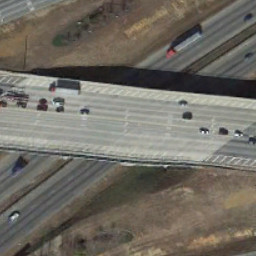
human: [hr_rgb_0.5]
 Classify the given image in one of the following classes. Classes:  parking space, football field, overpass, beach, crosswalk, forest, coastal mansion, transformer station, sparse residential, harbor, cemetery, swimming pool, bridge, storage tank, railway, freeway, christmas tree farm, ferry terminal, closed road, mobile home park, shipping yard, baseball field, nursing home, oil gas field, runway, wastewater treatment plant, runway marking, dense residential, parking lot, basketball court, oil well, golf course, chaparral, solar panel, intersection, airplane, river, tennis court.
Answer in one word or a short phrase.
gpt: overpass